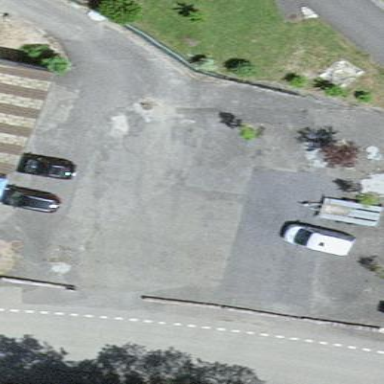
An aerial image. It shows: Parking area.